Question: error:

How to clear the table?
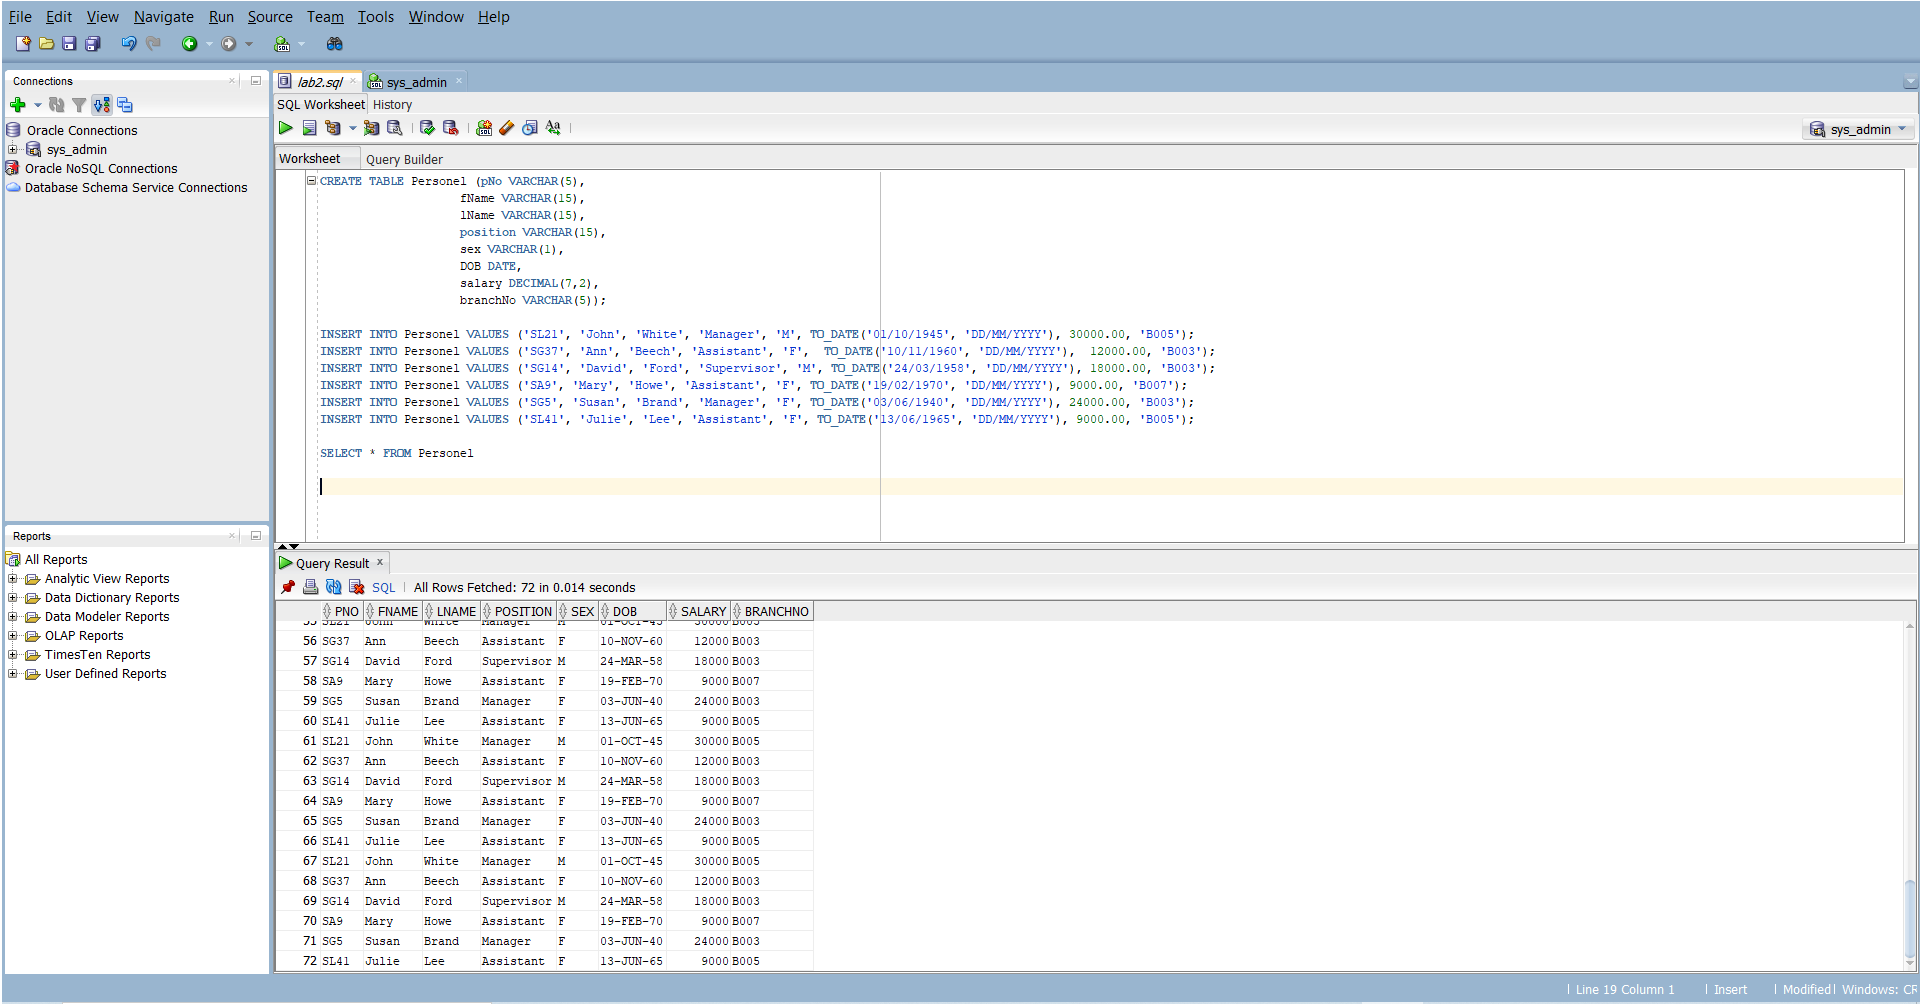
Answer: you run the script, it adds new set of rows to the table and duplicates them.
If you want to stop it, then don't run the script multiple times (obviously).
In order to the whole thing, a simple option is to delete everything and re-insert those rows:
'''
truncate table personel;
insert into personel values ... <your INSERT statements go here>
'''
In order to it to happen, if e.g. 'pno' column is unique, create a unique/primary key on it. e.g.
'''
create table personel (pno varchar2(5) primary key,
fname varchar2(15),
...
);
'''
Note that I used 'varchar2', and so should you (as Oracle recommends it).
As of using , Oracle is - by default - case insensitive unless you enclose table name into double quotes. As you didn't do it, your table is stored (into the ) in upper case, so - checking that on the table can't return anything, i.e. :
'''
No : select * from all_triggers where table_name = 'Personel';
Yes: select * from all_triggers where table_name = 'PERSONEL';
'''